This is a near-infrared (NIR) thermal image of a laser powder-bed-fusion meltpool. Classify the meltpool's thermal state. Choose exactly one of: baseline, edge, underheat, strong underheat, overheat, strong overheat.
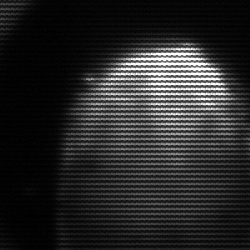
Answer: edge